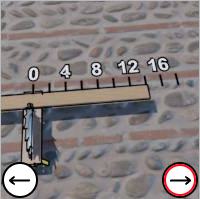
Task: length
Answer: 14
First scale value: 4.0